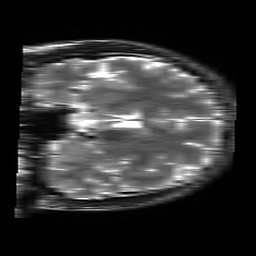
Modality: T2w
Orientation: coronal
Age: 27
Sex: male
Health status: healthy
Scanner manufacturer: siemens
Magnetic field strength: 3 T
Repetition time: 4.01 s
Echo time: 0.116 s